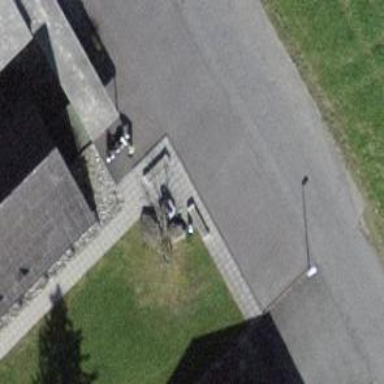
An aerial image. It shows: Bench.